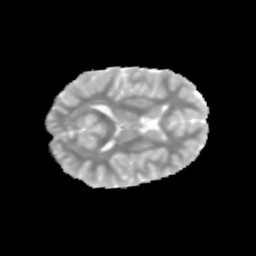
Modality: MD
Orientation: axial
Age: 10
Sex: male
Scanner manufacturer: siemens
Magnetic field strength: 3 T
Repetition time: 3.8 s
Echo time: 0.07 s